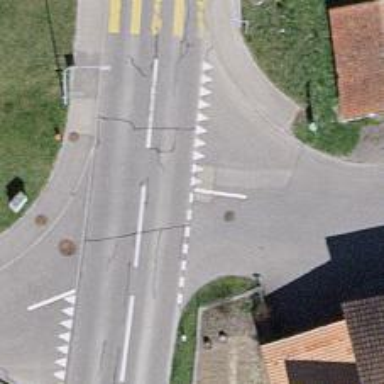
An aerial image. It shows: Road with "give way" sign.